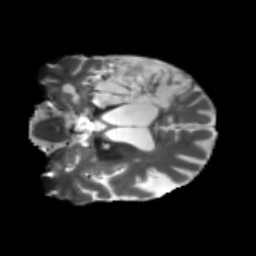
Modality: T2w
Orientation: coronal
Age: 64
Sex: male
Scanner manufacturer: siemens
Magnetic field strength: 3 T
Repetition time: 5.25 s
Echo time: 0.08 s